Question: Count the number of objects in the diagram.
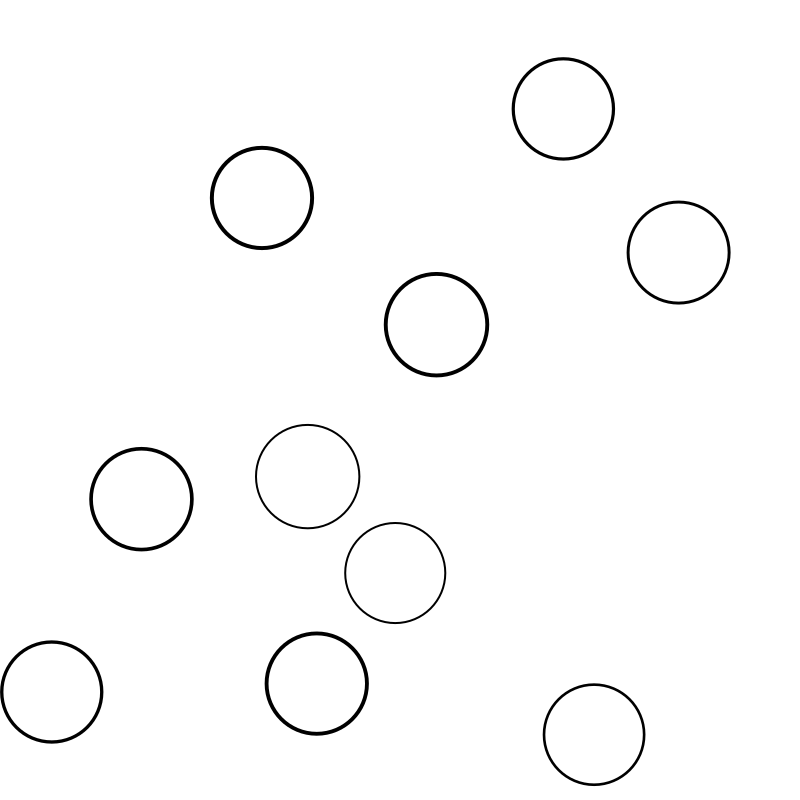
Answer: 10